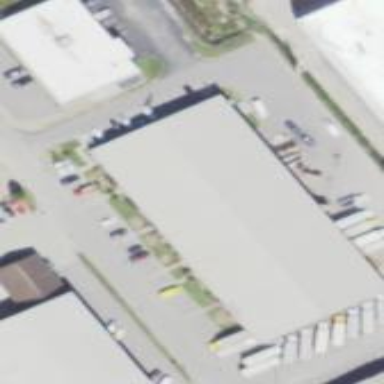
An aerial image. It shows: Commercial building.